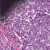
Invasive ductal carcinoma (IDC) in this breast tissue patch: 1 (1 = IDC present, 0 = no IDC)